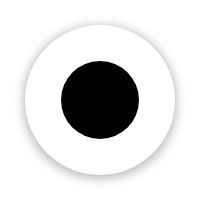
Cursor type: pointer
OS/theme: linux-google-cursor
Variant: white